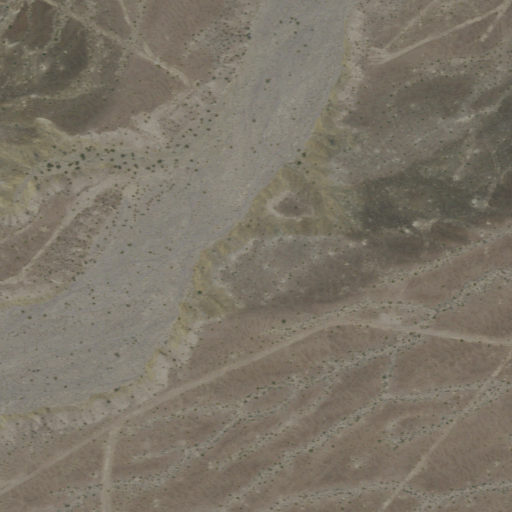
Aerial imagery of valley in California named Greenwater Canyon containing shrub and grassland